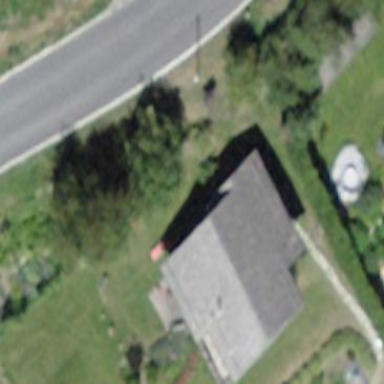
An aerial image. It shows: Building with tiled roof.